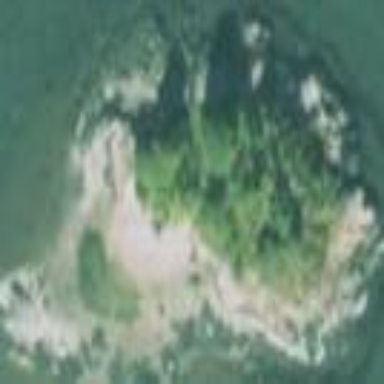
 designated as nature reserve for conservation purposes."